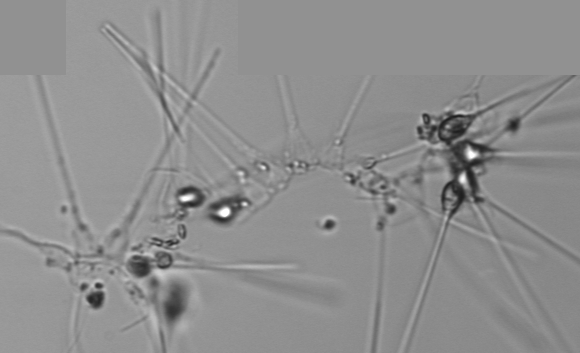
Label: Asterionellopsis_glacialis